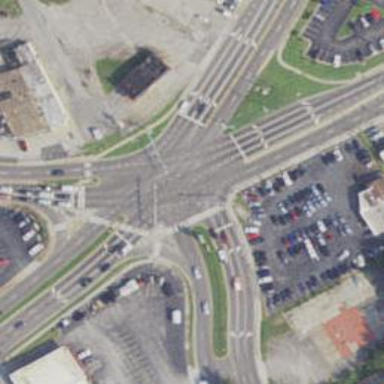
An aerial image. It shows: Marked road crossing.